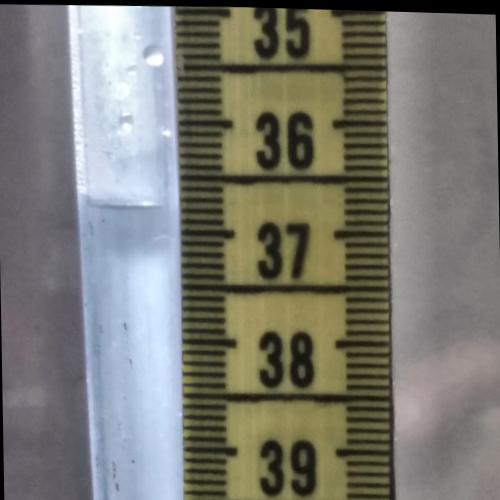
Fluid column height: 36.8 cm